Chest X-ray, PA view. Patient: 27 years old, sex M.
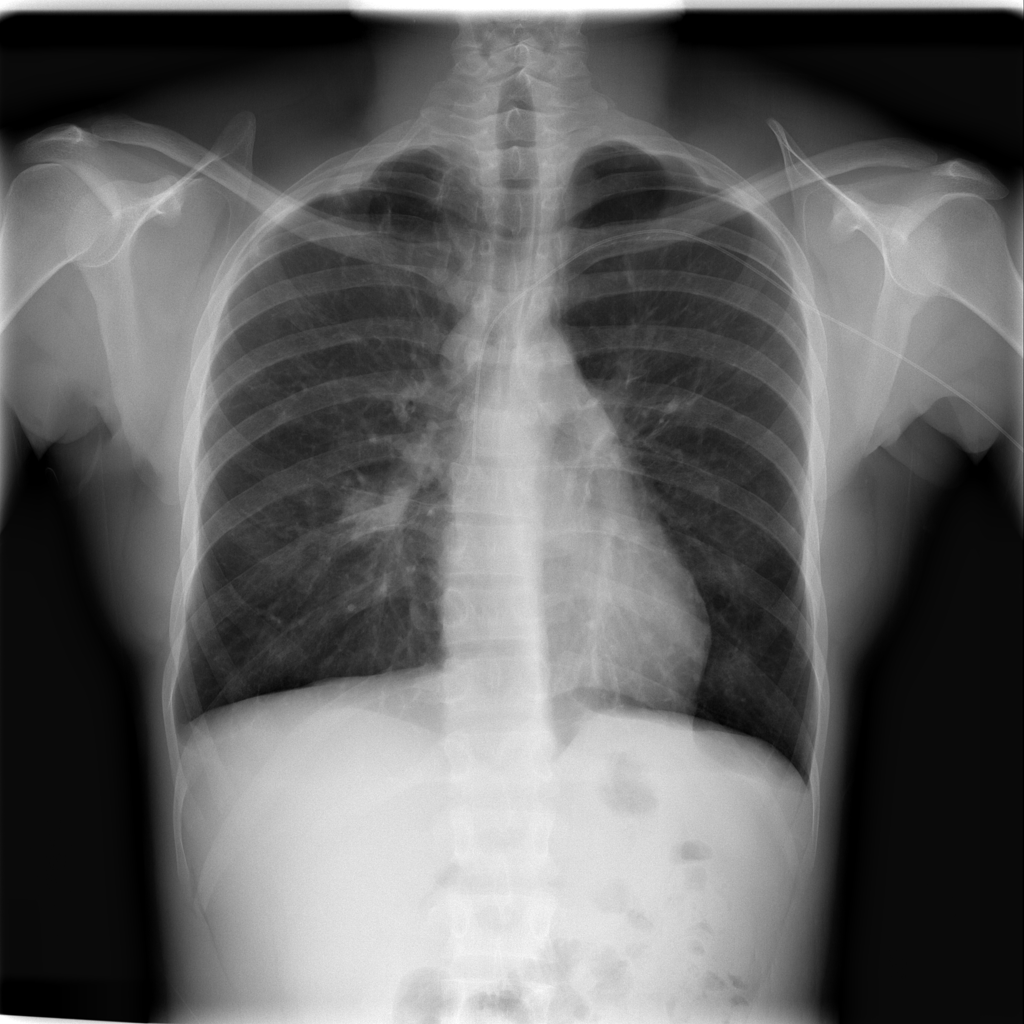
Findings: Pleural_Thickening